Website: bh-photo
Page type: customer-info-address
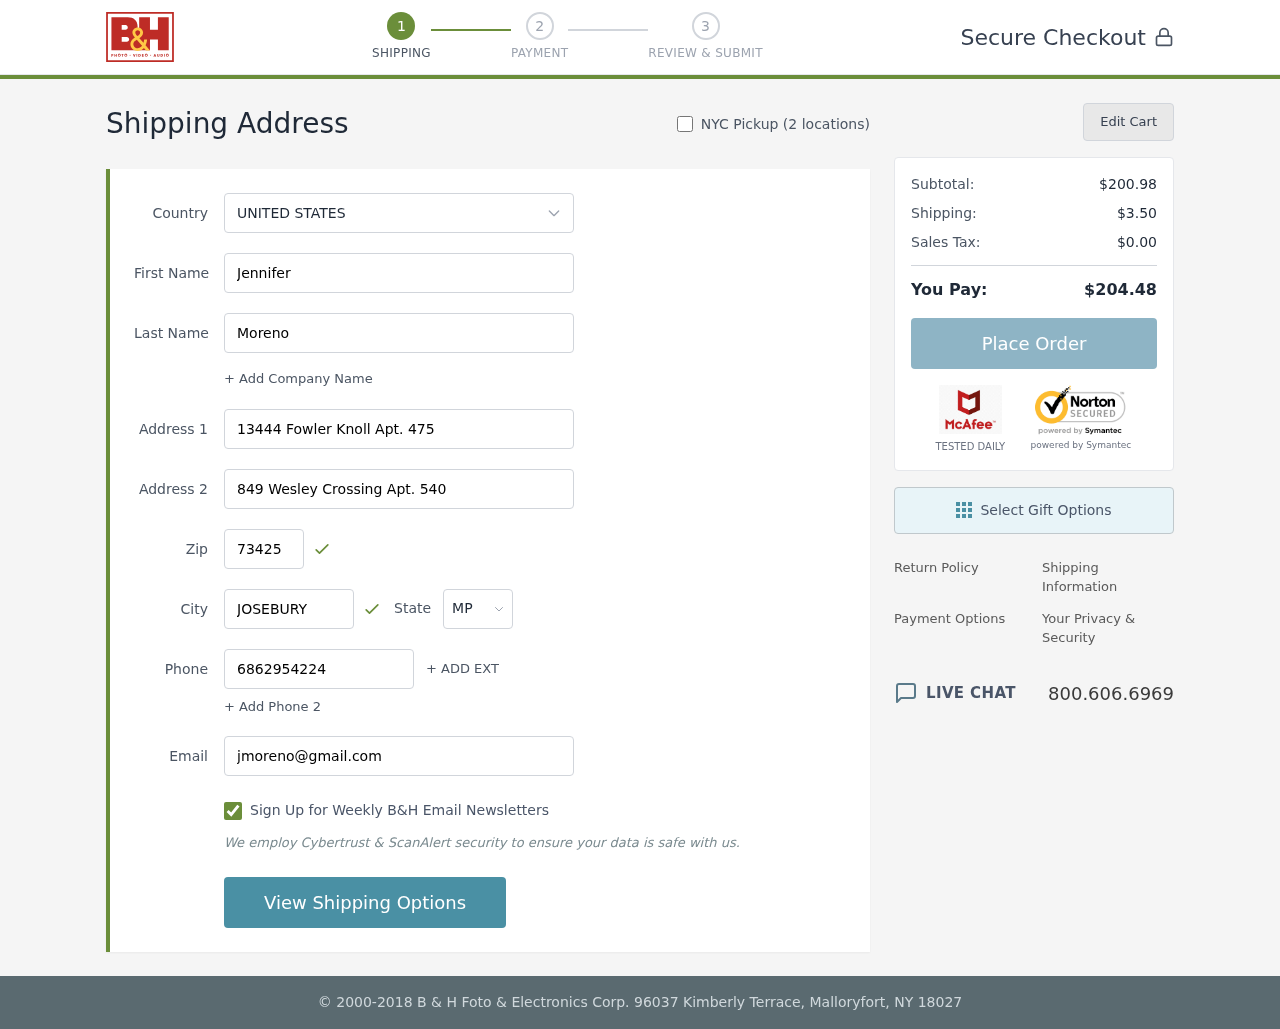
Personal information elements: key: PII_CITY
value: Josebury
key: PII_COUNTRY
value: United States
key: PII_EMAIL
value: jmoreno@gmail.com
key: PII_FIRSTNAME
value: Jennifer
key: PII_LASTNAME
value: Moreno
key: PII_PHONE
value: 6862954224
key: PII_POSTCODE
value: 73425
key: PII_STATE_ABBR
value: MP
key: PII_STREET
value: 13444 Fowler Knoll Apt. 475
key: PII_STREET2
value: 849 Wesley Crossing Apt. 540
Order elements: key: ORDER_SUBTOTAL
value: $200.98
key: ORDER_SHIPPING_COST
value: $3.50
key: ORDER_TAX
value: $0.00
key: ORDER_TOTAL
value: $204.48